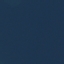
Label: SeaLake